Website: home-depot
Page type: cart
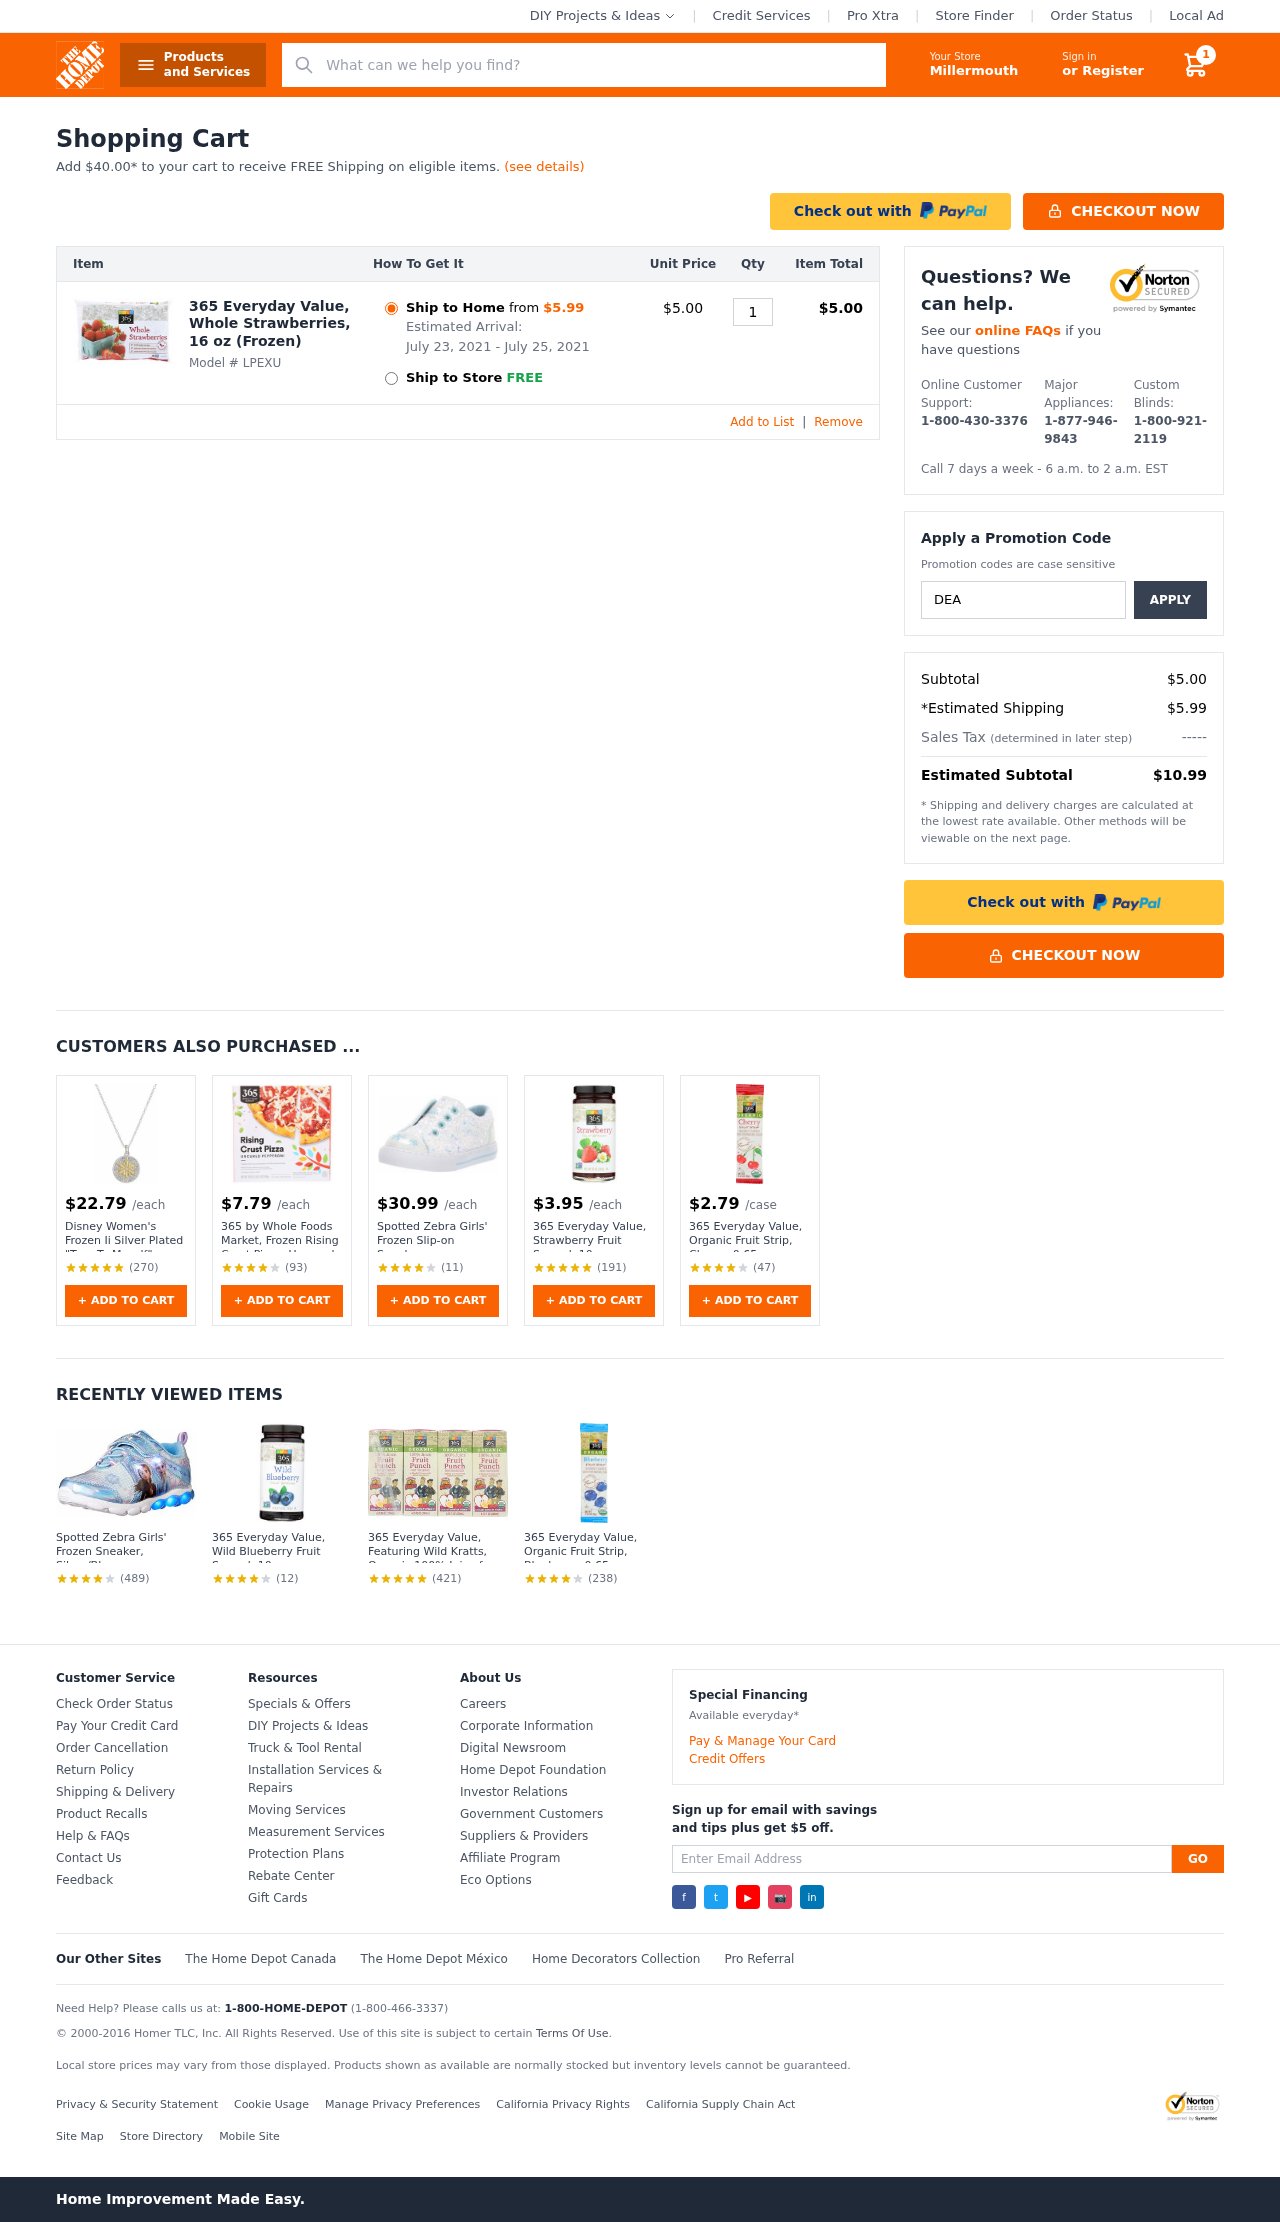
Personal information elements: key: PII_CITY
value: Millermouth
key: PII_PROMO_CODE
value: DEAL6082
Product elements: key: PRODUCT1_NAME
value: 365 Everyday Value, Whole Strawberries, 16 oz (Frozen)
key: PRODUCT1_PRICE
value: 5
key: PRODUCT1_QUANTITY
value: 1
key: PRODUCT2_PRICE
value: $22.79
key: PRODUCT2_NAME
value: Disney Women's Frozen Ii Silver Plated "True To Myself" Crystal Pendant Necklace, 16" With 2" Extend
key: PRODUCT2_NUM_RATINGS
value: (270)
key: PRODUCT3_PRICE
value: $7.79
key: PRODUCT3_NAME
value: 365 by Whole Foods Market, Frozen Rising Crust Pizza, Uncured Pepperoni, 17.8 Ounce
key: PRODUCT3_NUM_RATINGS
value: (93)
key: PRODUCT4_PRICE
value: $30.99
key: PRODUCT4_NAME
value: Spotted Zebra Girls' Frozen Slip-on Sneaker
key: PRODUCT4_NUM_RATINGS
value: (11)
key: PRODUCT5_PRICE
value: $3.95
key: PRODUCT5_NAME
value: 365 Everyday Value, Strawberry Fruit Spread, 10 oz
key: PRODUCT5_NUM_RATINGS
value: (191)
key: PRODUCT6_PRICE
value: $2.79
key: PRODUCT6_NAME
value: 365 Everyday Value, Organic Fruit Strip, Cherry, 0.65 oz
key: PRODUCT6_NUM_RATINGS
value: (47)
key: PRODUCT7_NAME
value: Spotted Zebra Girls' Frozen Sneaker, Silver/Blue
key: PRODUCT7_NUM_RATINGS
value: (489)
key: PRODUCT8_NAME
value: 365 Everyday Value, Wild Blueberry Fruit Spread, 10 oz
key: PRODUCT8_NUM_RATINGS
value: (12)
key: PRODUCT9_NAME
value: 365 Everyday Value, Featuring Wild Kratts, Organic 100% Juice from Concentrate, Fruit Punch(8 - 6.75
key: PRODUCT9_NUM_RATINGS
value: (421)
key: PRODUCT10_NAME
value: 365 Everyday Value, Organic Fruit Strip, Blueberry, 0.65 oz
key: PRODUCT10_NUM_RATINGS
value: (238)
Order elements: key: ORDER_NUM_ITEMS
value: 1
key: AMOUNT_TO_FREE_SHIPPING
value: $40.00
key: ORDER_SHIPPING_DATE
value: July 23, 2021
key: ORDER_DELIVERY_DATE
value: July 25, 2021
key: ORDER_ITEM_TOTAL
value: $5.00
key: ORDER_SUBTOTAL
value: $5.00
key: ORDER_SHIPPING_COST
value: $5.99
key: ORDER_TOTAL
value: $10.99
Search elements: key: HEADER_SEARCH
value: What can we help you find?